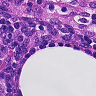
Metastatic tissue present: no